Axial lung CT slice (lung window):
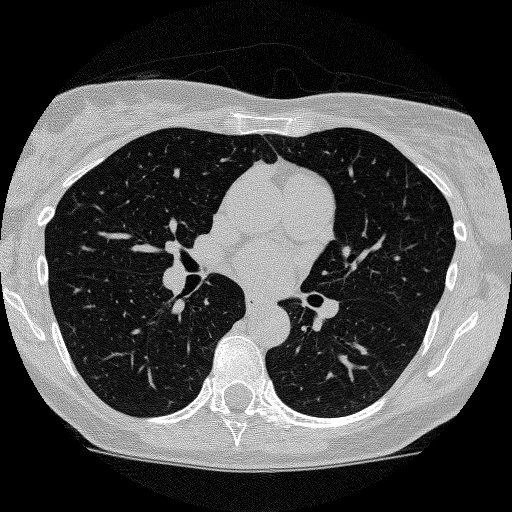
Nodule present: no